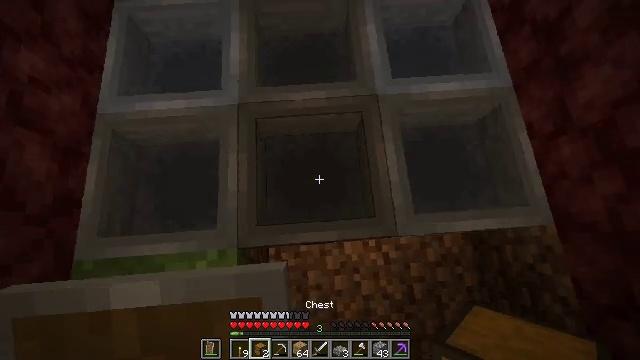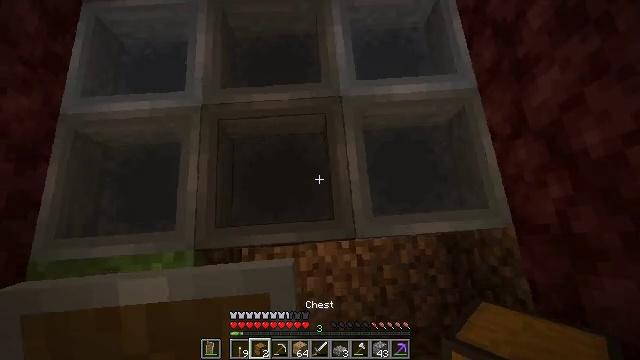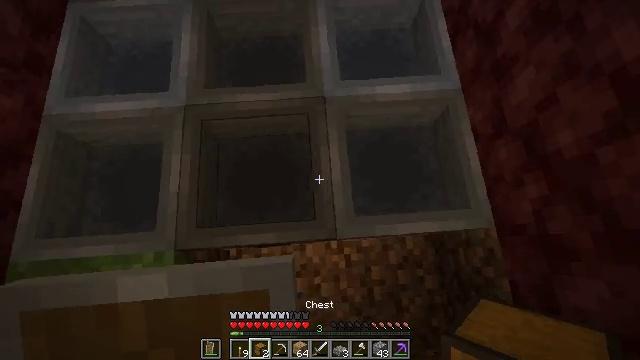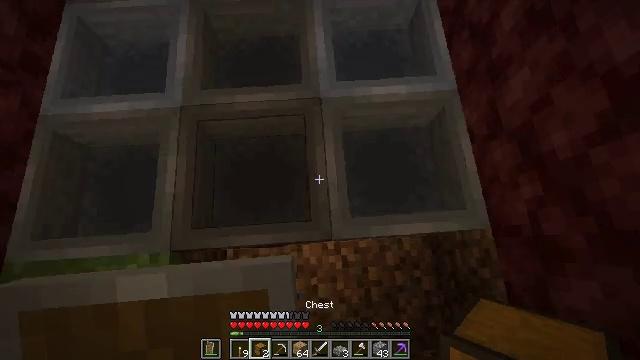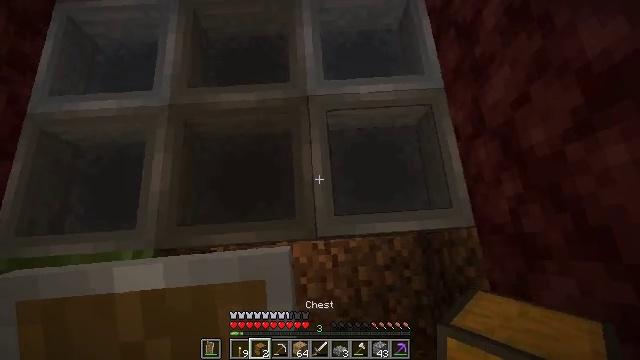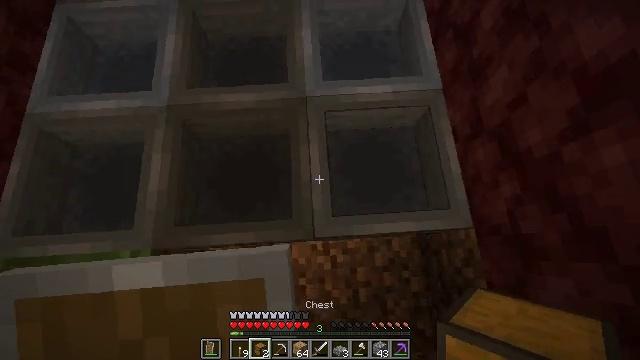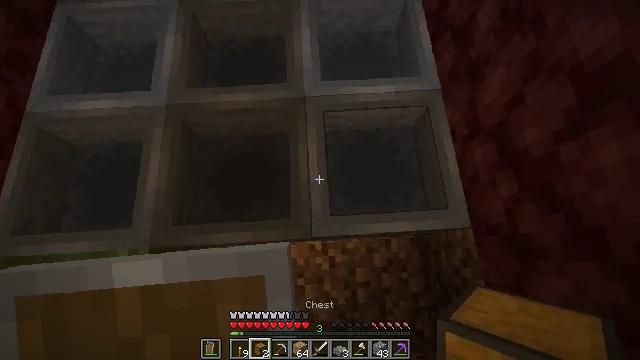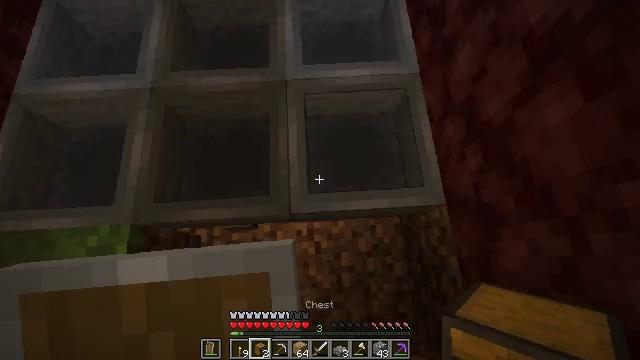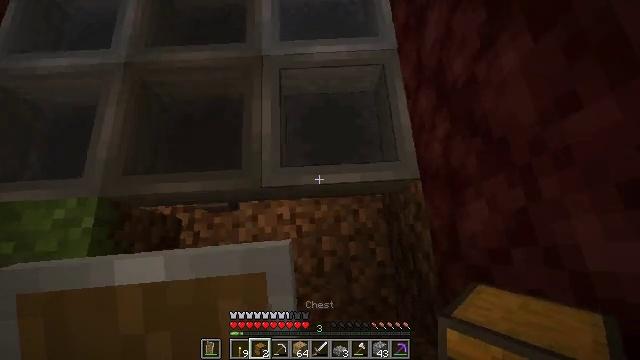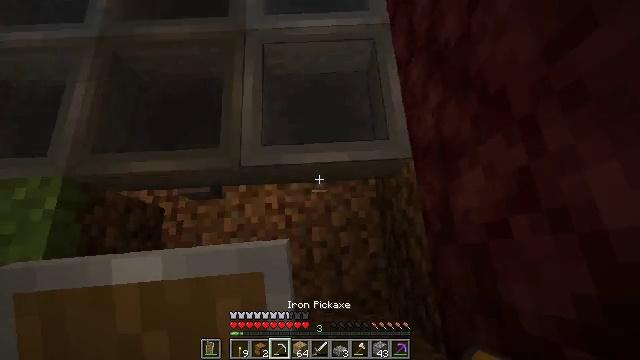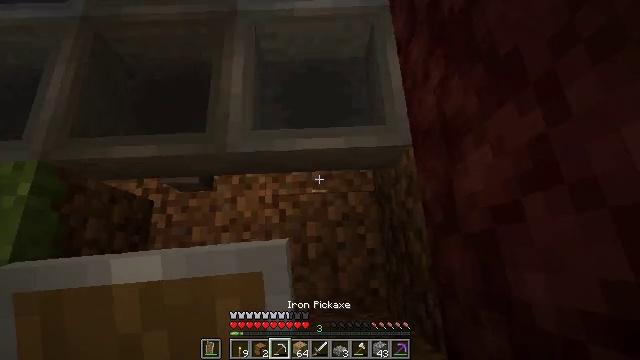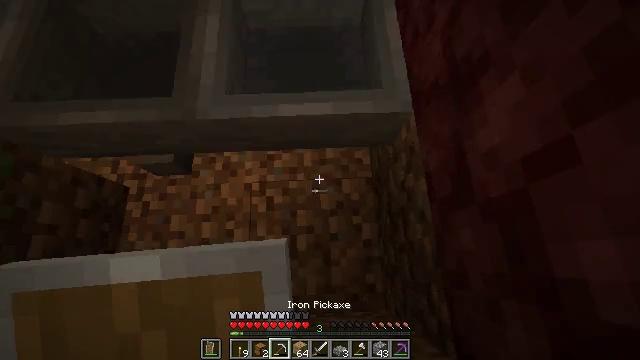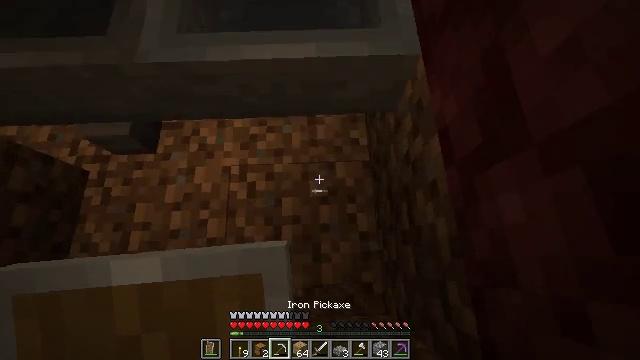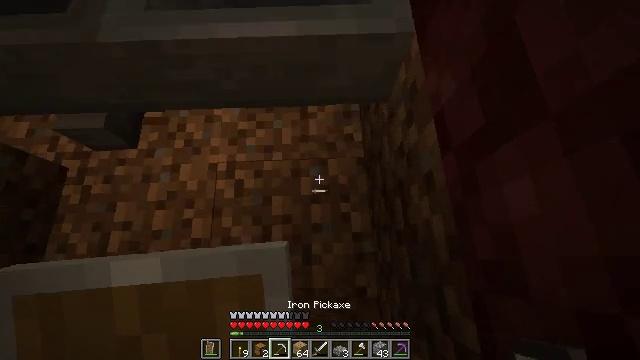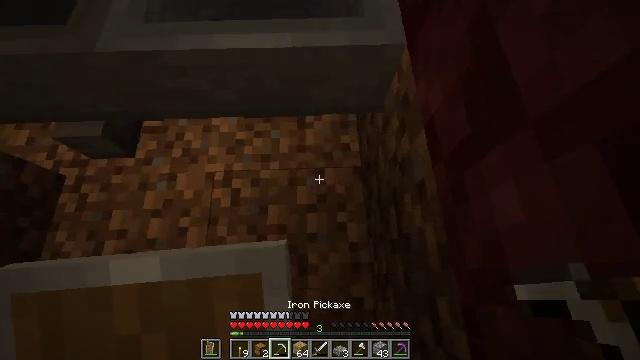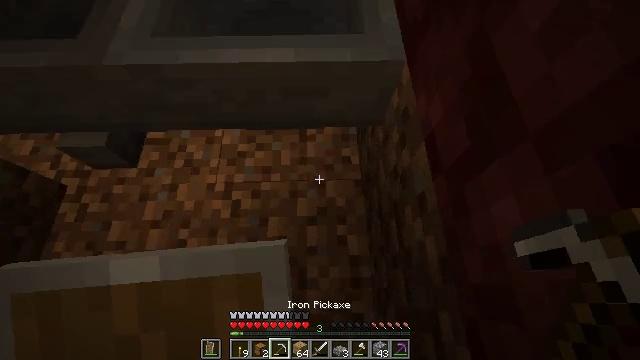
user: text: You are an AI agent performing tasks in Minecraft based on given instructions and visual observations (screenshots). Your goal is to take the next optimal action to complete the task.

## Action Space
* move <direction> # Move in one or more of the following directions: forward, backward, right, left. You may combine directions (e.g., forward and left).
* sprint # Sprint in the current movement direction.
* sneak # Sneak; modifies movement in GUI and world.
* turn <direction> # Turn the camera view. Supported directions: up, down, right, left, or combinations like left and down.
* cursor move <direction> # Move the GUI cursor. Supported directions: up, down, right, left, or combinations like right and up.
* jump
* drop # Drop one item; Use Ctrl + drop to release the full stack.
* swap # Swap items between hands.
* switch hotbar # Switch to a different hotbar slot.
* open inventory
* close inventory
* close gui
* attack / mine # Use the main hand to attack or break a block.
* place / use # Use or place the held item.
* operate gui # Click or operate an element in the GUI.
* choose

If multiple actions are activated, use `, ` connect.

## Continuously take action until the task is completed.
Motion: motion action
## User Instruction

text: Mine the hopper to collect it.
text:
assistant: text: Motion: move right
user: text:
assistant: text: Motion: no_op
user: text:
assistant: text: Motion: no_op
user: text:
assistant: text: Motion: no_op
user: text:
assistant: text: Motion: no_op
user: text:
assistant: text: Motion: move back and move right
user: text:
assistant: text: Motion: move back and move right
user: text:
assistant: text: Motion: move back and move right
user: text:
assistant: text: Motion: move back and move right
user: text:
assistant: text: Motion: no_op
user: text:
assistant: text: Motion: no_op
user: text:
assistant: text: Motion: no_op
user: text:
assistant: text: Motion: no_op
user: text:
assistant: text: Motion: turn up
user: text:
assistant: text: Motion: turn up
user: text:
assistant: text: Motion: turn up
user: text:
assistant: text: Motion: turn up
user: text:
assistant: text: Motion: turn up
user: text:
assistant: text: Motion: turn left and up
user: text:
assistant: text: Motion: turn left and up
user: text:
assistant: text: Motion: turn left and up
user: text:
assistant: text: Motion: no_op
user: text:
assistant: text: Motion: no_op
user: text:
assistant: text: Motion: attack / mine
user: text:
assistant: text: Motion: attack / mine
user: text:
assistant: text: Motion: attack / mine
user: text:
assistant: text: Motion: no_op
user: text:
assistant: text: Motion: no_op
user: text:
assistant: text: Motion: no_op
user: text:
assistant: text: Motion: attack / mine